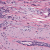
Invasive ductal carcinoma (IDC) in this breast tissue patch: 1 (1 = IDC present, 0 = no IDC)